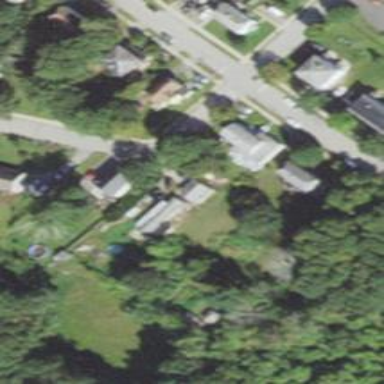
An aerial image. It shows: Residential driveway used as service road.